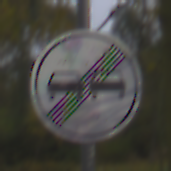
Verkehrszeichen: EndeUeberholverbot
Umgebung: Outdoor, Nature
Tageszeit: Midday
Wetter: Overcast
Licht: Natural
Jahreszeit: Autumn
Kontrast: LowContrast